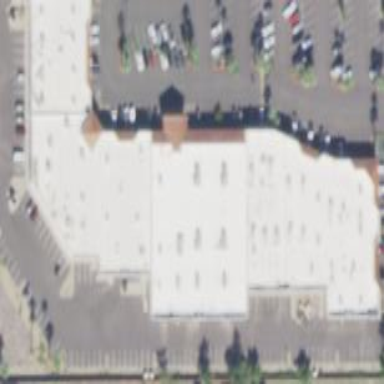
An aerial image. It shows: Building used as fitness center.